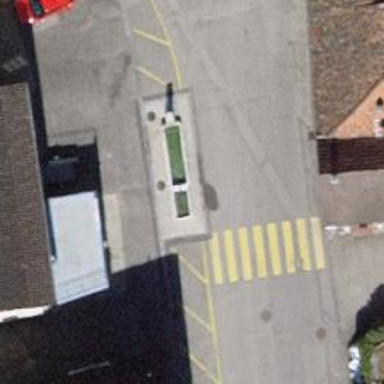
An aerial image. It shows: Fountain.